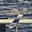
Label: 7